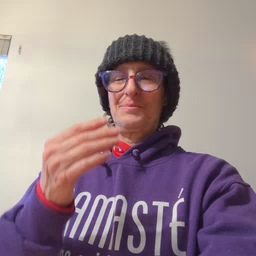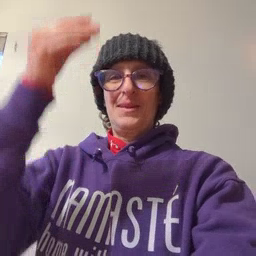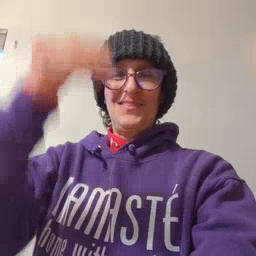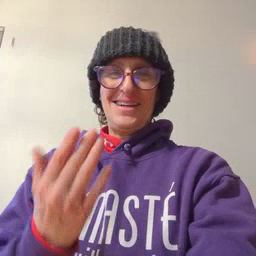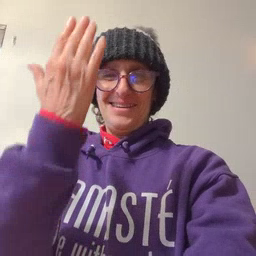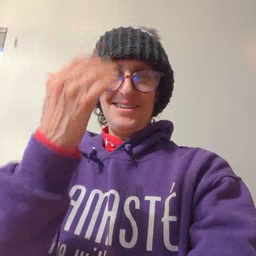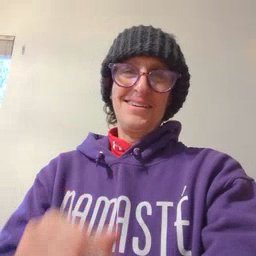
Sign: mitten